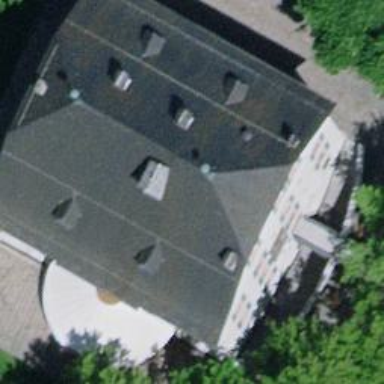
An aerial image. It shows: Museum building.